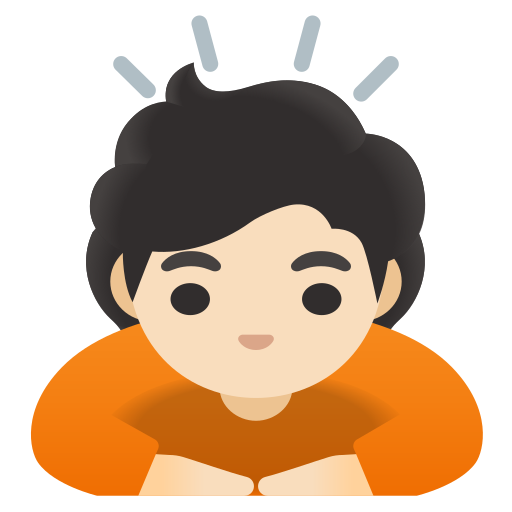
Emoji: 🙇🏻